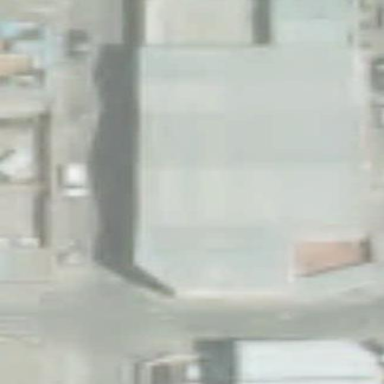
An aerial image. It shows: Warehouse building.